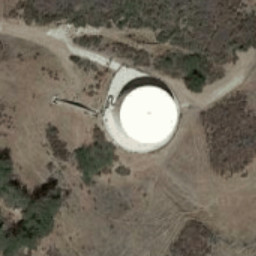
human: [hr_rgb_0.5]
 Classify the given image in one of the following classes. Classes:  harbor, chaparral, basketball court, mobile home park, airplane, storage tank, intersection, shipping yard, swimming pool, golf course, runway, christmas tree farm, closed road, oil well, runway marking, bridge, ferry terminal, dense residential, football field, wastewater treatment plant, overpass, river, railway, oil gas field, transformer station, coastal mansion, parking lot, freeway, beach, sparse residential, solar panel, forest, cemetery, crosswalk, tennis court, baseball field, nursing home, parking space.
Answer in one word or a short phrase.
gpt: storage tank